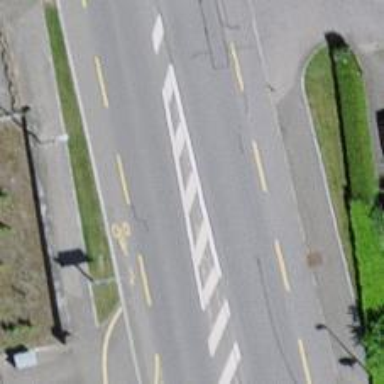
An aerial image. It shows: Primary road with asphalt surface and designated cycle lane.